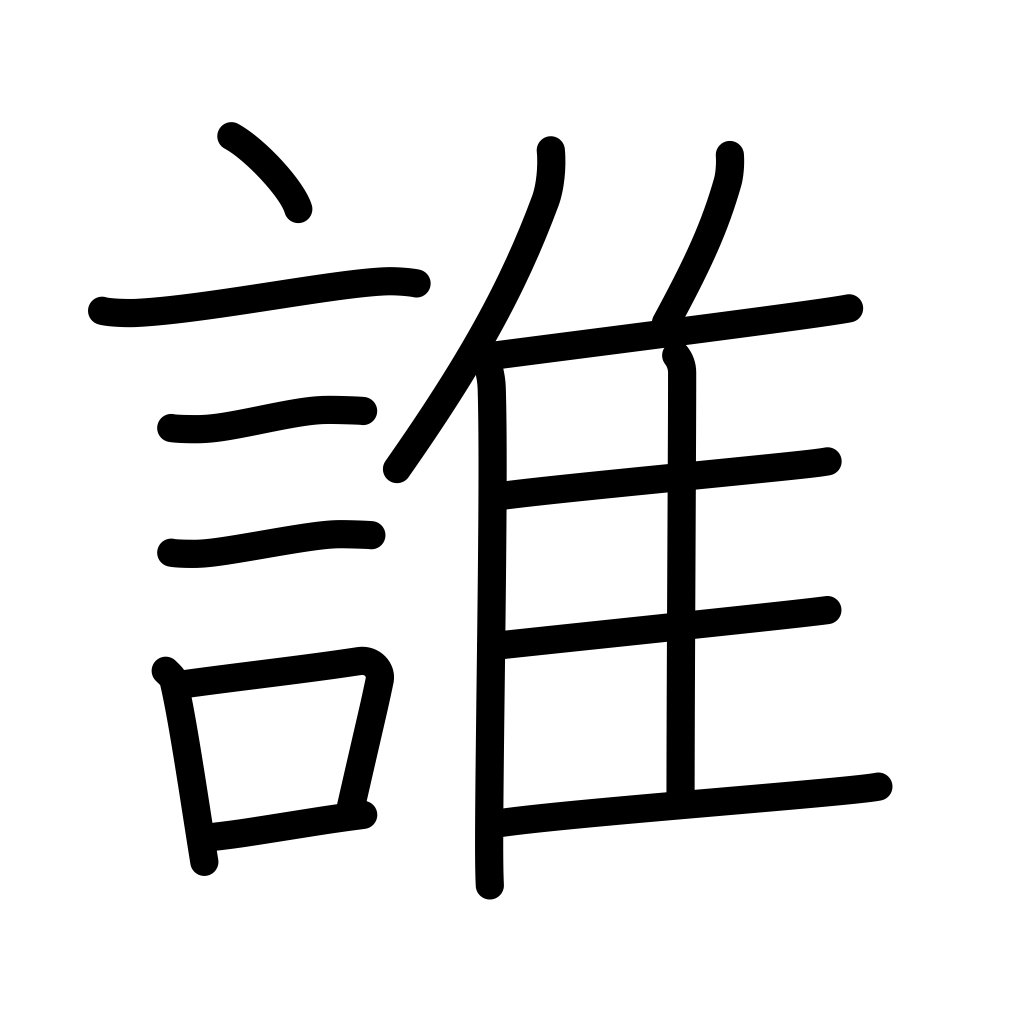
Meaning: who, someone, somebody